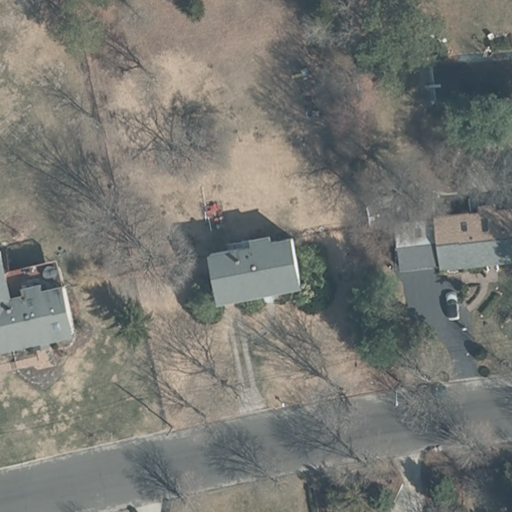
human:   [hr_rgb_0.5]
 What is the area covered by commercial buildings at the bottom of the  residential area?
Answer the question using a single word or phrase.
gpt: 0m2

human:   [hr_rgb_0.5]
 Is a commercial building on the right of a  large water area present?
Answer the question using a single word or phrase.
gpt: no

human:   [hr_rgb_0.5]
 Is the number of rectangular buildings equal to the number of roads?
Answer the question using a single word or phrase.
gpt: no

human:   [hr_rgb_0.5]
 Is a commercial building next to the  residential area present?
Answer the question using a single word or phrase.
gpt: no

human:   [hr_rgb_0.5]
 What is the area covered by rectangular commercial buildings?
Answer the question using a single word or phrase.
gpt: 0m2

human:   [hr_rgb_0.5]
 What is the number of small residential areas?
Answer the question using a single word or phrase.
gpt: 0

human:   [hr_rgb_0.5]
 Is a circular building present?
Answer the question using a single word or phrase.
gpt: no

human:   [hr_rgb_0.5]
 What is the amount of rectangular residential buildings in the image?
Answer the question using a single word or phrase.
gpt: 2

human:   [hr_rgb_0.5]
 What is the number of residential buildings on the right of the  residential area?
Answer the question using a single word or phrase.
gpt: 3

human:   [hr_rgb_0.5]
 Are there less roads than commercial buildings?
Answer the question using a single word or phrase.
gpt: no

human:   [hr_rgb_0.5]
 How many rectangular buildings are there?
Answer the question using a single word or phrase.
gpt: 2

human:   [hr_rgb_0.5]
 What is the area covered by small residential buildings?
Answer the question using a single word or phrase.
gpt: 164m2

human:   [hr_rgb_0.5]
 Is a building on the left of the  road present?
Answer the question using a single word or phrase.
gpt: yes

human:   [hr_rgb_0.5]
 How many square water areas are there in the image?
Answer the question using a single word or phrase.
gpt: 0

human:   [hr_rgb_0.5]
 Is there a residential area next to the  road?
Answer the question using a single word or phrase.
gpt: yes

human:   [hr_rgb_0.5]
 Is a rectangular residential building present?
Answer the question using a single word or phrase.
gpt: yes

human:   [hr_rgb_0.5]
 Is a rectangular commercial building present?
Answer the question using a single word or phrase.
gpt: no

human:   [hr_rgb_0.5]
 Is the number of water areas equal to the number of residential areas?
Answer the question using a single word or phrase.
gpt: no

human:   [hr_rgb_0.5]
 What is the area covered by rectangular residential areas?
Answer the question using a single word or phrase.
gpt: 0m2

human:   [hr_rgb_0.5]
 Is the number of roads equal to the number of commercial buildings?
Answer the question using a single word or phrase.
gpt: no

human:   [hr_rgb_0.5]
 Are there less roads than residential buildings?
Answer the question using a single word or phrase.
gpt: yes

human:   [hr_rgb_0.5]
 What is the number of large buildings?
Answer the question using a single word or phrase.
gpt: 0

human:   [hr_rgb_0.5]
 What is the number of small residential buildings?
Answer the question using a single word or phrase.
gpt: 2

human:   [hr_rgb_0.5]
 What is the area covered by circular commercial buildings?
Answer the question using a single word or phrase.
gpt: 0m2

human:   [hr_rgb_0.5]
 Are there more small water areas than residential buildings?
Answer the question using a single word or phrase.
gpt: no

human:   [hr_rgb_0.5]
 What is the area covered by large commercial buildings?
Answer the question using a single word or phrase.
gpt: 0m2

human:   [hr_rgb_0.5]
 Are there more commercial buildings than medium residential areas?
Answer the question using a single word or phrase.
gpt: no

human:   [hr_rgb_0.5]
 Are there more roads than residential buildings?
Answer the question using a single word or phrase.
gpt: no

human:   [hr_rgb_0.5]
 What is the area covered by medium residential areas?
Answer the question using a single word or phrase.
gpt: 0m2

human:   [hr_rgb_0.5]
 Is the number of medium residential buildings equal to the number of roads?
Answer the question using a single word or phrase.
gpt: yes

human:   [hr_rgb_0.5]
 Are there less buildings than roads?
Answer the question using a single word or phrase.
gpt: no

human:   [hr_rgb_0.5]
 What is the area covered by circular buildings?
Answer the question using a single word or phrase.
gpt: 0m2

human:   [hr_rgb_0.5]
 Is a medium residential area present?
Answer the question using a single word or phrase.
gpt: no

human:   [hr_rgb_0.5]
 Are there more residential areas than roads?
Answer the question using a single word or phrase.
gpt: no

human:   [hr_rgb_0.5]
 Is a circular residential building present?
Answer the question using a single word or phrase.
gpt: no

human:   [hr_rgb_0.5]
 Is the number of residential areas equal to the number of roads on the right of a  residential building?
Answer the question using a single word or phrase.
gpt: yes